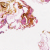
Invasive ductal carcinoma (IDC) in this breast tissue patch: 0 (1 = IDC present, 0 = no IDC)